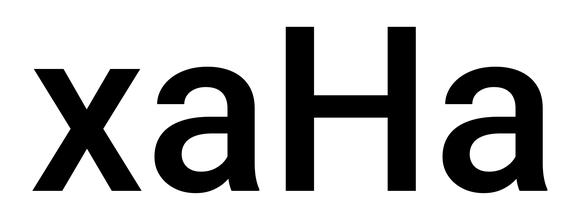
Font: Roboto_Medium